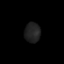
Tissue: prostate
Cell type: Fibroblasts
Senescence score: 0.7033
Nuclear area (px): 302
Mean DAPI intensity: 33.364